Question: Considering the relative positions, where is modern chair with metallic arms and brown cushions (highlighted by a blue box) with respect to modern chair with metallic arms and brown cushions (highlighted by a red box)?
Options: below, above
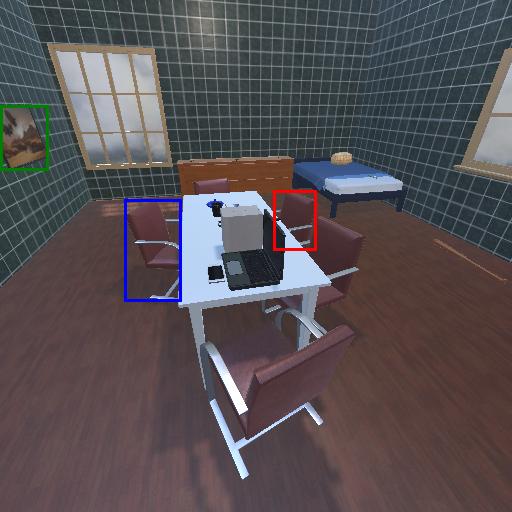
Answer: below